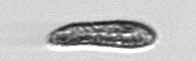
Label: Pseudochattonella_farcimen